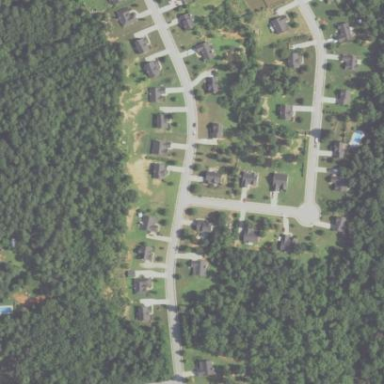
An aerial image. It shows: Residential area in neighborhood consisting of single-family homes.